Field crop: maize
Growth stage: 2
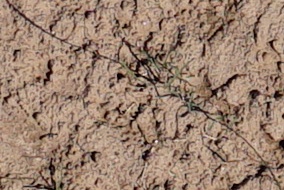
Species: lolium